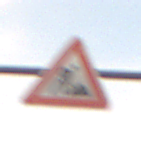
Verkehrszeichen: Arbeitsstelle
Umgebung: Outdoor, Nature
Tageszeit: SunriseSunset
Wetter: PartlyCloudy
Licht: Natural
Jahreszeit: NotSpecified
Kontrast: LowContrast